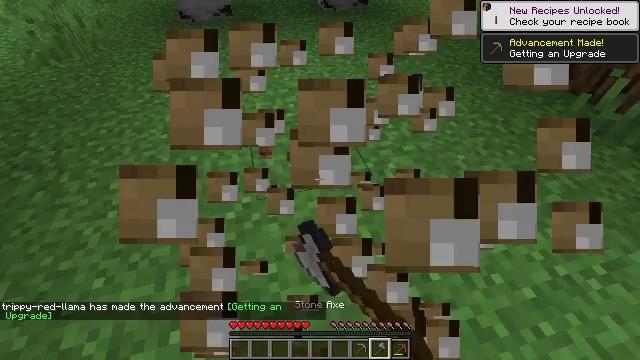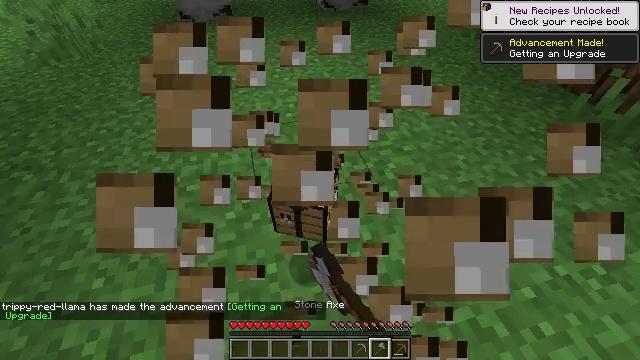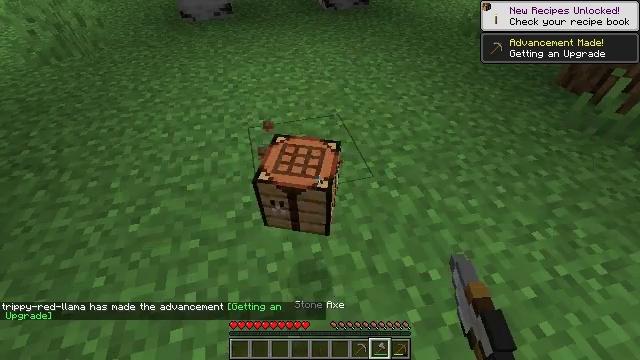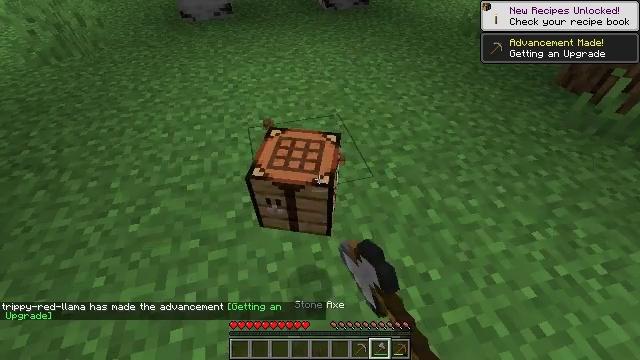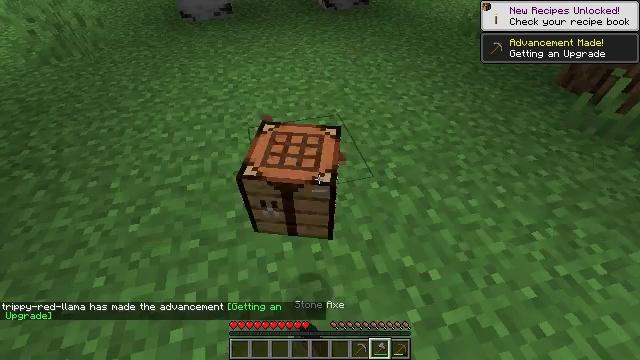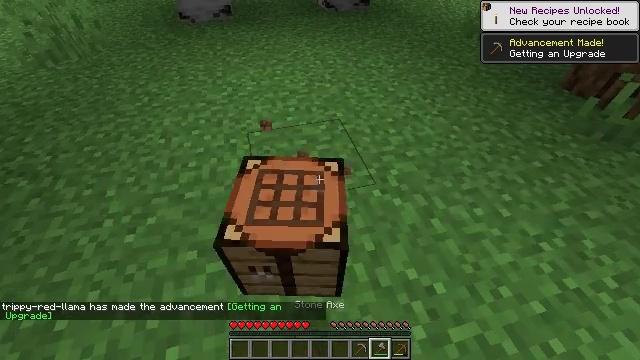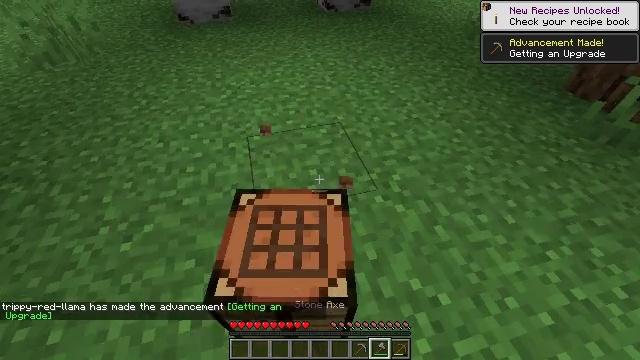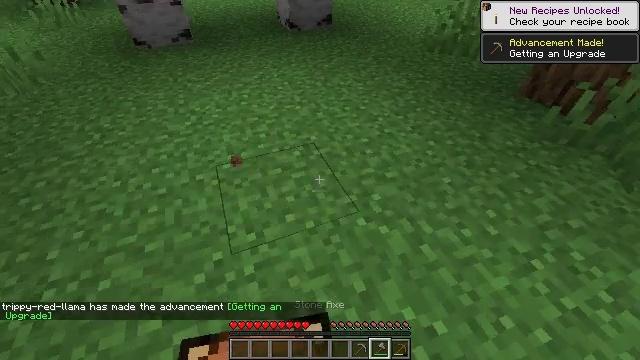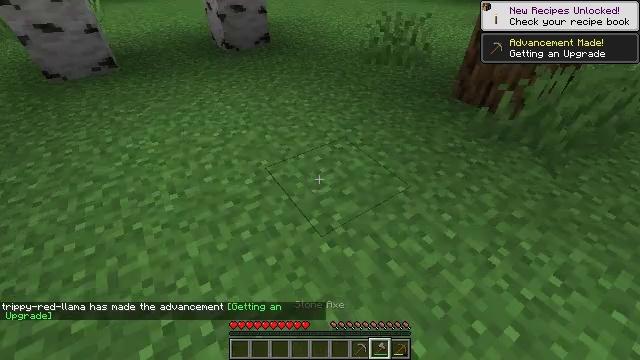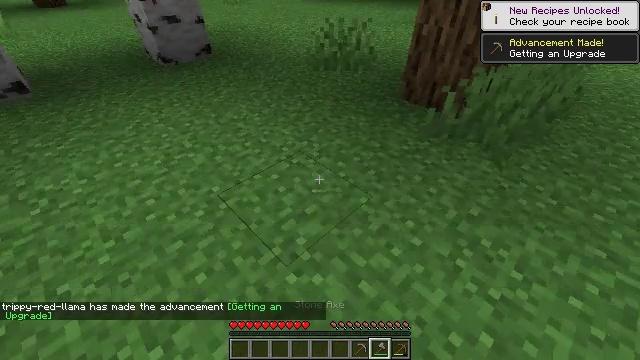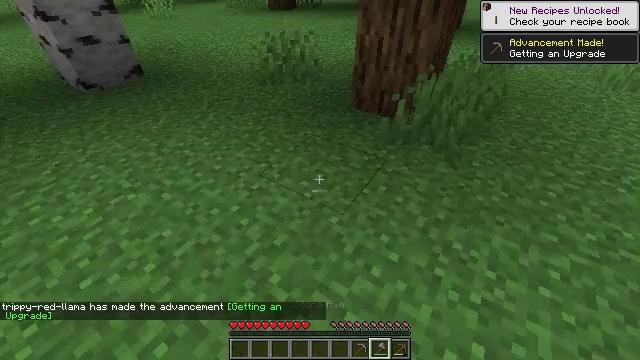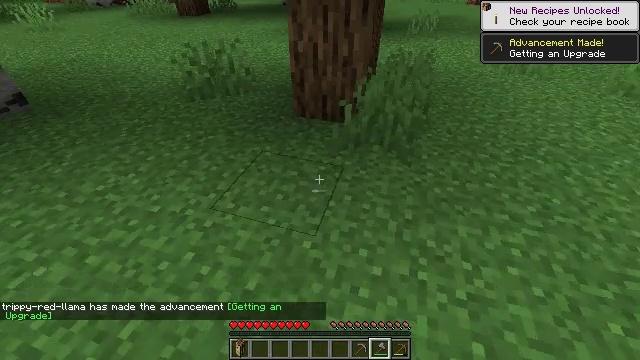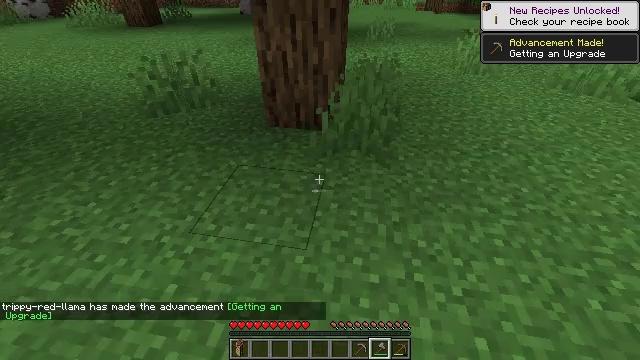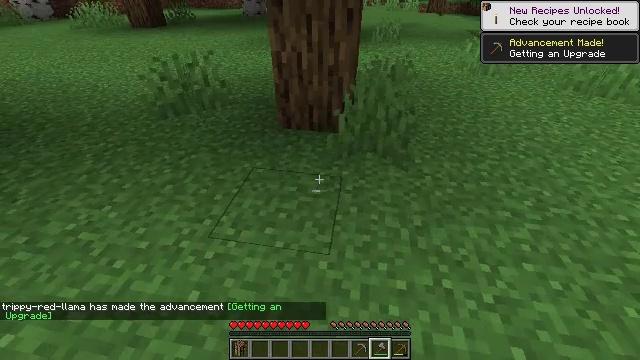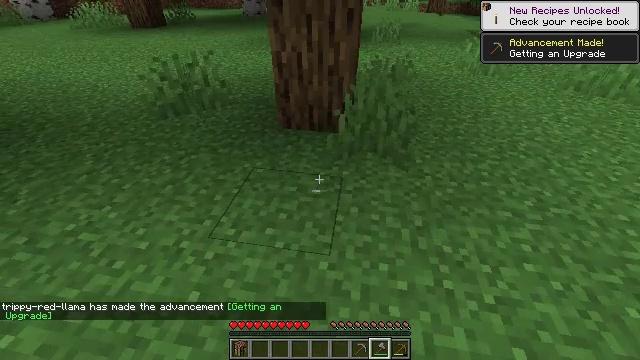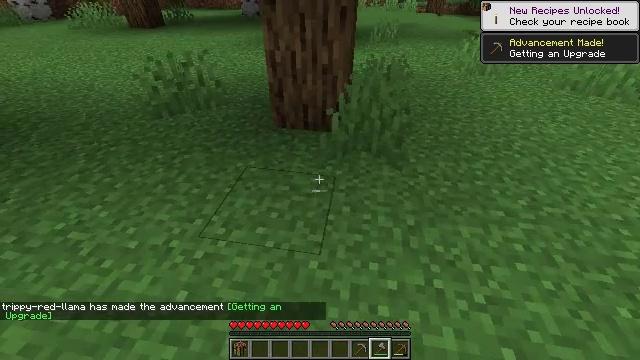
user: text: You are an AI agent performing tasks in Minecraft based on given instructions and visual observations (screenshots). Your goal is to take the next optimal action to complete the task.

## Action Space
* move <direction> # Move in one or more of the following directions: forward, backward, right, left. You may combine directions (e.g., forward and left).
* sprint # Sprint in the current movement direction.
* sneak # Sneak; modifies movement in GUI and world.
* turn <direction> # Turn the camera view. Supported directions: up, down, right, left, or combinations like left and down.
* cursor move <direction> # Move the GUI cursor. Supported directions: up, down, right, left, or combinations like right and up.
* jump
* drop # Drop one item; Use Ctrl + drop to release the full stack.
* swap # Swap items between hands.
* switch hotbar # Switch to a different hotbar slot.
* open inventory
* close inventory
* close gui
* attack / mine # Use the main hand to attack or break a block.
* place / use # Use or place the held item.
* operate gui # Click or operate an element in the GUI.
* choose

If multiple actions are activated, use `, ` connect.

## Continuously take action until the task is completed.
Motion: motion action
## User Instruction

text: Drop a wooden pickaxe.
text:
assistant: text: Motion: attack / mine
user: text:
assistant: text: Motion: attack / mine
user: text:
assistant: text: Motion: no_op
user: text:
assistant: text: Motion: no_op
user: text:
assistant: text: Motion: move forward
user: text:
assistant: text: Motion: move forward
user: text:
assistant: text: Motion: move forward and move right, turn right and up
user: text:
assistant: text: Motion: move forward and move right, turn right and up
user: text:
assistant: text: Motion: move forward and move left, turn right
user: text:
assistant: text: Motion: move forward and move left, turn right and up
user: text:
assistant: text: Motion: move forward and move left, turn right
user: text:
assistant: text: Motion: move left, turn right and up
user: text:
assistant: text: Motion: no_op
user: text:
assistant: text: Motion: move right
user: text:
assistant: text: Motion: move right
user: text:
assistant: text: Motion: move right
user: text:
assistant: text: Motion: move right
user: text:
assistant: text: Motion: move right
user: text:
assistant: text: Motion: move right, turn right and up
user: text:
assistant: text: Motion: move right
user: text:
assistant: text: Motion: move right
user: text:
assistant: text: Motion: turn right
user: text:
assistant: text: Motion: turn right
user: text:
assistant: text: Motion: turn right
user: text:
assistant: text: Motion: turn right
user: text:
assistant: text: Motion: turn right
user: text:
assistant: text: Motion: turn right
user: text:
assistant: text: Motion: turn right
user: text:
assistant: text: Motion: turn right
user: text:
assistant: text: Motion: no_op